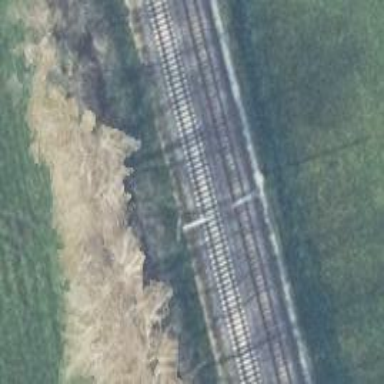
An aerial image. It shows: Milestone along the railway with catenary mast.